Question: Here is my layout's top:

the Blue portion has the css code as follows:
'''
margin-left:auto;
margin-right:auto;
width:960px;
background-image:url(images/ribbon.png);
'''
The yellow is fine as it is empty, but i need the red to continue the ribbon all the way to the page's right end but i'm not sure how to go about doing it. Any help would be appreciated.
code:
<URL>
<URL>
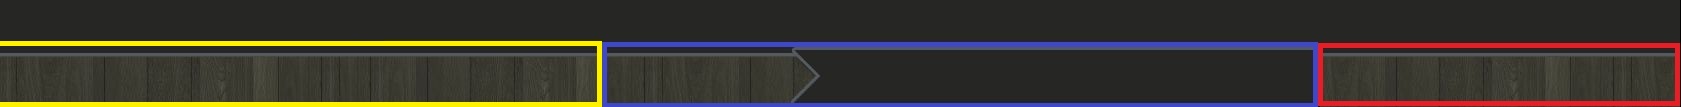
Answer: I would give the 'body' or the parent of the blue portion a repeating background, the ribbon, and make a separate image for the background of the blue portion (with a black background where there's no ribbon).